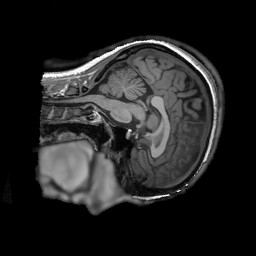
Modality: T1w
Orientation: sagittal
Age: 28
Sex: female
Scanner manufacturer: siemens
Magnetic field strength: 3 T
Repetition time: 2.3 s
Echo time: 0.00232 s